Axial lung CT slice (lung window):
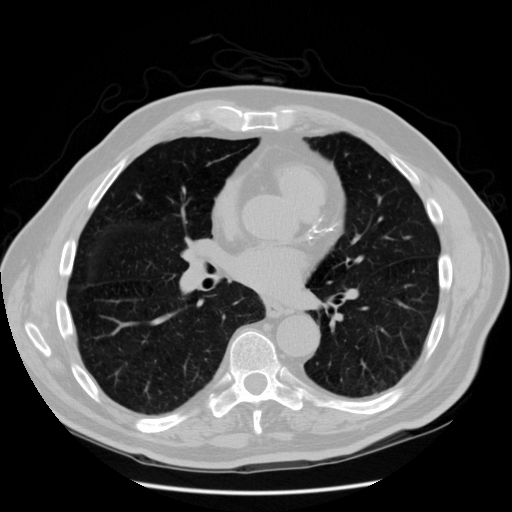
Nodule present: no